Interaction volume radius: 10 \u00c5
Interaction volume height: 15 \u00c5
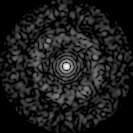
Disorder parameter: 0.808